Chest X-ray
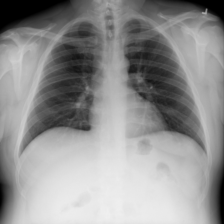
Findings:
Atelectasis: negative
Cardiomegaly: negative
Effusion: negative
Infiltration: negative
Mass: negative
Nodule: negative
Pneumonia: negative
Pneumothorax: negative
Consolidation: negative
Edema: negative
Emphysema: negative
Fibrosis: negative
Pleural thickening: negative
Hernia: negative